Question: I have successfully created a jumbotron on a page of mine, and I want to have a few thumbnails and things BELOW the jumbotron, outside of it. Yet, even with a separate section, the thumbnail somehow ends up inside the jumbotron, extending it therefore annoying me :P Anyway to fix this and make the jumbotron and thumbnail separate?
My HTML
'''
<div class="jumbotron">
<div class="container">
<h1><font color="#0095f0" face="">Blog!</font></h1>
<p><font color="#0095f0"><strong>Blah blah blah ect :P</strong></font></p>
<p><a class="btn btn-primary btn-lg" href="#" role="button">View Blogs!</a></p>
</div>
</body>
<body>
<div class="row">
<div class="col-sm-6 col-md-4">
<div class="thumbnail">
<img src="https://image.freepik.com/free-icon/question-mark_318-52837.jpg" alt="Annas Blog">
<div class="caption">
<h3><font face="Calibri"><strong>The Blog!</strong></font></h3>
<p><small>View Blog! That's why you're here anyway... right?</small></p>
<p><a href="https://image.freepik.com/free-icon/question-mark_318-52837.jpg" class="btn btn-primary" role="button">Blogs!</a></p>
</div>
</div>
</div>
</div>
</body>
'''
And My CSS
'''
.jumbotron {
margin: 15px 0 30px 0;
background-image: url("https://image.freepik.com/free-icon/question-mark_318-52837.jpg");
background-repeat: repeat;
background-position: 30% 90%;
}
.row {
margin: 0 5px;
}
'''
Yet it shows up like this? please view link...

Please help me fix this :)
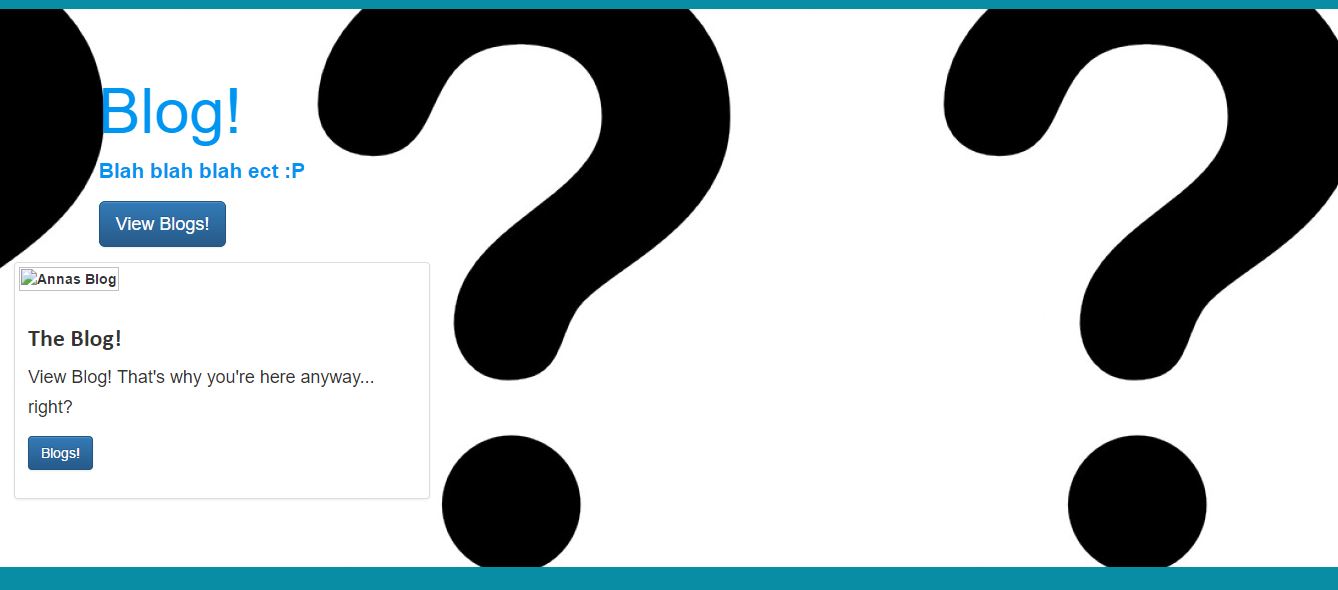
Answer: Remove extra body tag and close jumbotron div properly
'''
<div class="jumbotron">
<div class="container">
<h1><font color="#0095f0" face="">Blog!</font></h1>
<p><font color="#0095f0"><strong>Blah blah blah ect :P</strong></font></p>
<p><a class="btn btn-primary btn-lg" href="#" role="button">View Blogs!</a></p>
</div>
</div> // Close it here
<div class="row">
<div class="col-sm-6 col-md-4">
<div class="thumbnail">
<img src="https://image.freepik.com/free-icon/question-mark_318-52837.jpg" alt="Annas Blog">
<div class="caption">
<h3><font face="Calibri"><strong>The Blog!</strong></font></h3>
<p><small>View Blog! That's why you're here anyway... right?</small></p>
<p><a href="https://image.freepik.com/free-icon/question-mark_318-52837.jpg" class="btn btn-primary" role="button">Blogs!</a></p>
</div>
</div>
</div>
'''